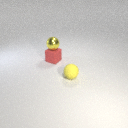
small yellow rubber sphere to the right of small red rubber cube